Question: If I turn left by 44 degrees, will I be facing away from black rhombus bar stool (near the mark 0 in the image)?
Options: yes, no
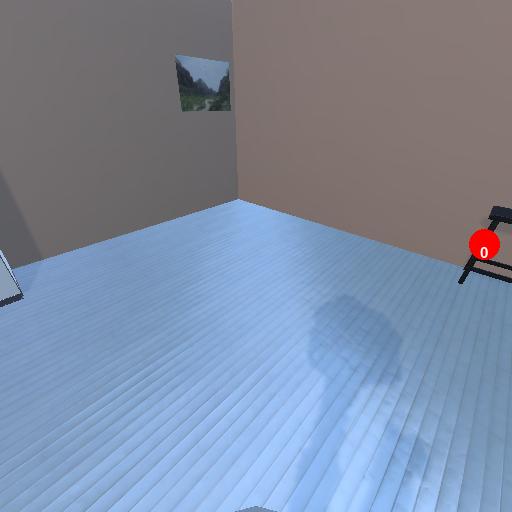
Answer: yes